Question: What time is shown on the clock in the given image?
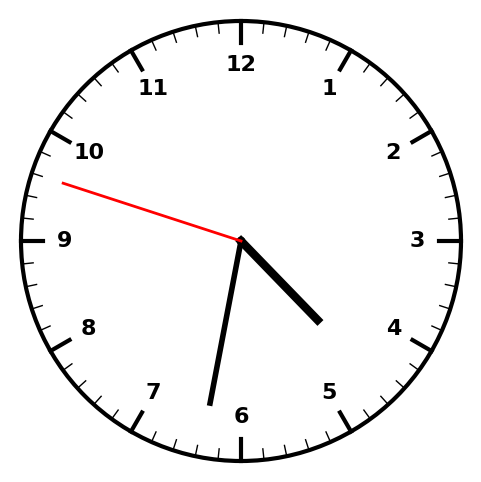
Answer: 04:31:48